Question: I am trying to write multiple dictionaries to a csv file, where header (key) gets written only once and rows (values) are written based on the key. I was able to figure this out for two dictionaries, but what if I am getting multiple dictionaries that need to be written?
I am streaming tweets which get converted to json, so I am trying to end with a CSV file that is sorted by each JSON key. Here is a more detailed explanation of what I am trying to do (<URL>
Here is what I am trying to end up with but with thousands of potential rows of data (preferably sorted by key if possible):

Here is my basic code for two dictionaries:
'''
import csv
my_dict = {'key1': 'value1', 'key2': 'value2', 'key3': 'value3', 'key4': 'value4', 'key5': 'value5', 'key6': 'value6', 'key7': 'value7'}
my_dict2 = {'key1': 'value1A', 'key2': 'value2A', 'key3': 'value3A', 'key4': 'value4A', 'key5': 'value5A', 'key6': 'value6A', 'key7': 'value7A'}
with open('mycsvfile.csv', 'wb') as f:
w = csv.DictWriter(f, my_dict.keys())
w.writeheader()
w.writerow(my_dict)
if my_dict.keys() == my_dict2.keys():
w.writerow(my_dict2)
print my_dict
'''
P.S.
I am a begginer!
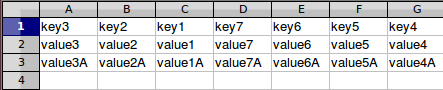
Answer: You can put the multiple dicts in a list. You then iterate over that list and only write the rows where the keys match. Something like this:
'''
keys = ['key1', 'key2', 'key3', 'key4', 'key5'] # and so forth..
dictionaries = [my_dict, my_dict2] # Just an example, you probably build this list while you stream the tweets.
with open('mycsvfile.csv', 'wb') as f:
w = csv.DictWriter(f, my_dict.keys())
w.writeheader()
for d in [x for x in dictionaries if x.keys() == keys]: # only matching keys.
w.writerow(d)
'''